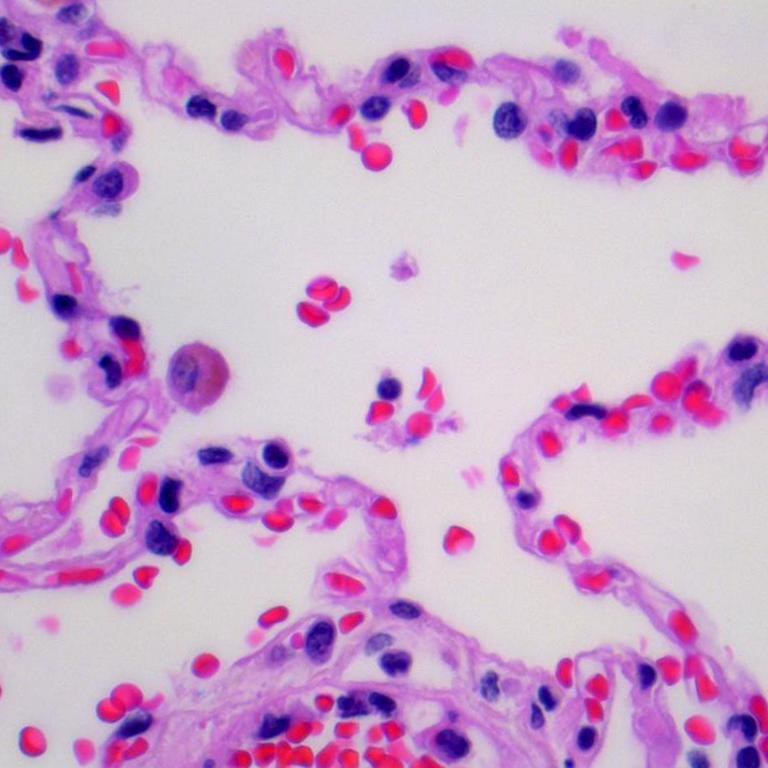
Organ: lung
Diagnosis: benign